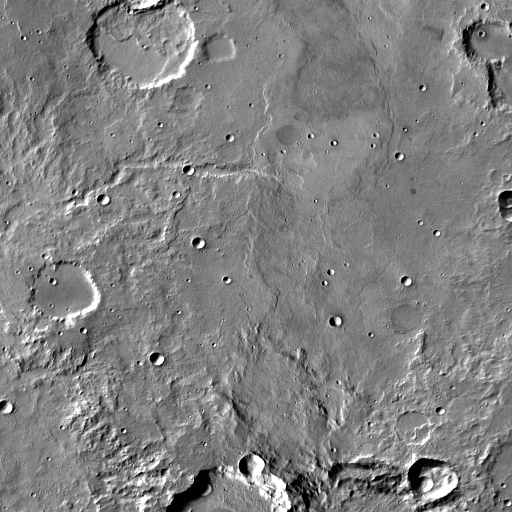
Crater classes present: Background, Other, Layered, Buried